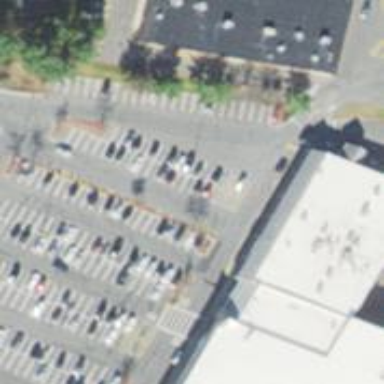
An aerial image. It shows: Retail building.